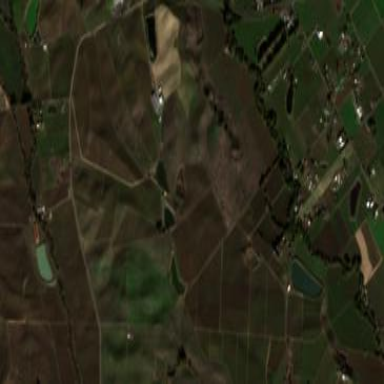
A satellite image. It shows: Vineyard where grapes are grown.